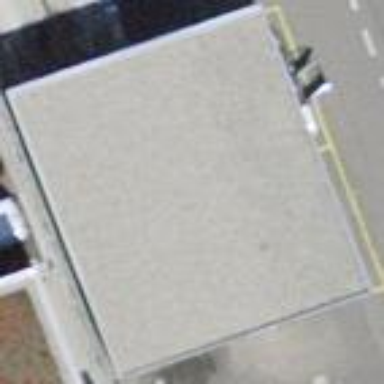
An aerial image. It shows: Building housing car wash facility.